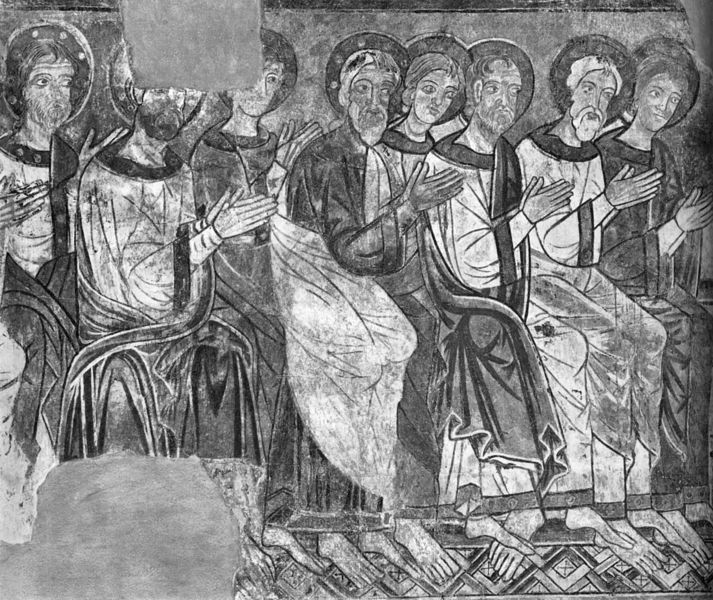
Titel: Wandmalerei aus San Saturnino de Artajona (ursprünglich)
Institution: Pamplona, Museo de Navarra
Schlagwörter: hand, mann, weiß, frauen, menschen, haar, kleider, männer, schwarz, alt, bart, jung, falten, ärmel, bild, hände, kirche, gewand, haare, sitzend, gewänder, füße, röcke, gefaltet, wandmalerei, faltenwurf, fuss, kloster, religion, barfuß, schwarzweiß, beten, heiligenschein, nimbus, jesus, mönche, heilige, fresko, abendmahl, anbeten, jünger, heilig, petrus, ikone, ottonisch, apostel, karolingisch, nassfalten